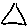
Label: triangle